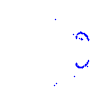
Particle: proton